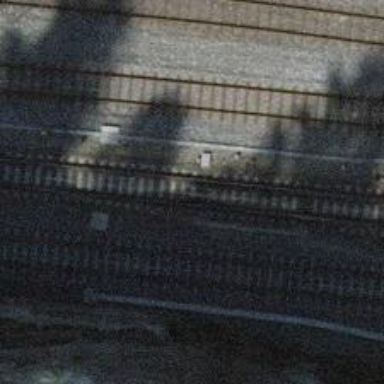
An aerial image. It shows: Railway track with contact line for electrification.